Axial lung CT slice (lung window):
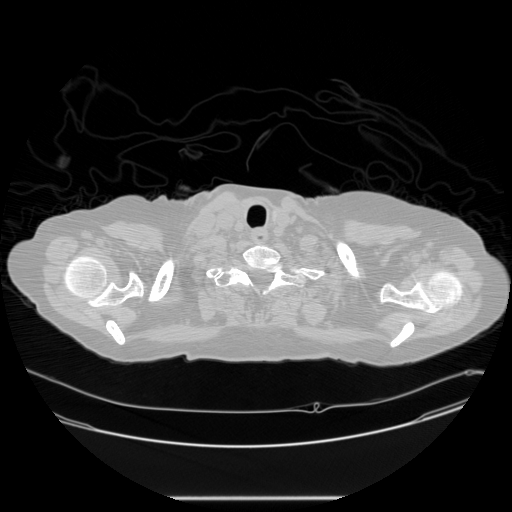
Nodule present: no